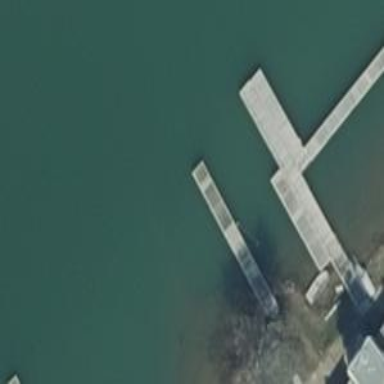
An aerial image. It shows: Man-made pier.